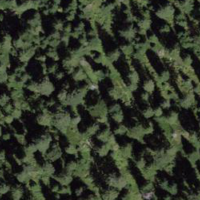
EUNIS habitat code: 43
Species observed at this site:
Cephalanthera rubra